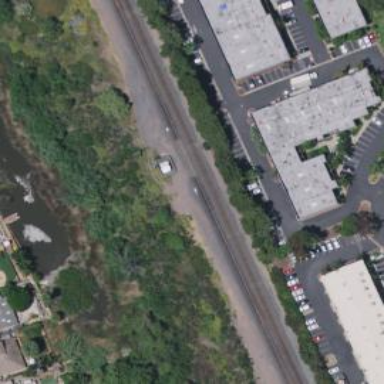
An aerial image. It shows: Railroad crossover.